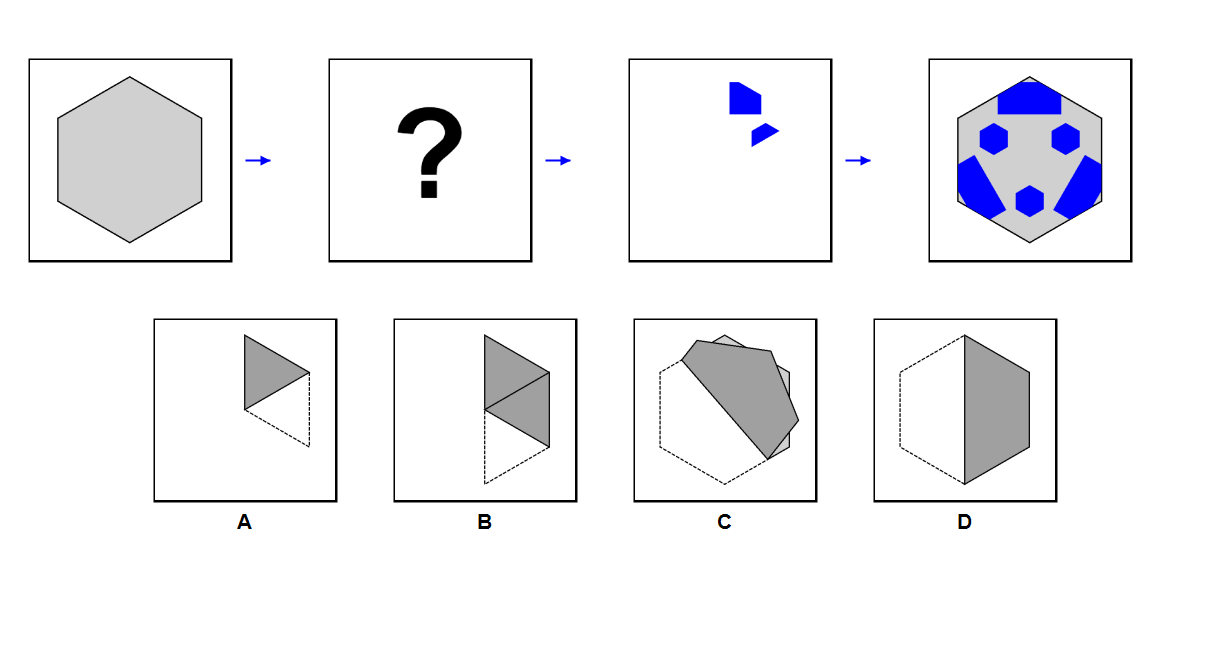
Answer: C